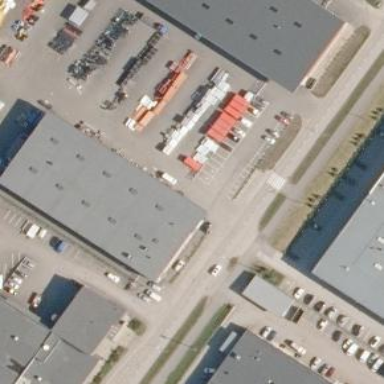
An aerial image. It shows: Industrial building.